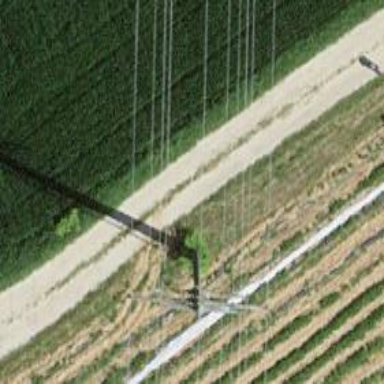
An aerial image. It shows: There are 10 cables for the power line.